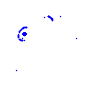
Particle: proton